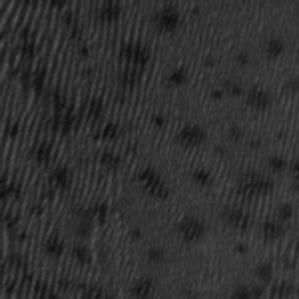
Label: frost